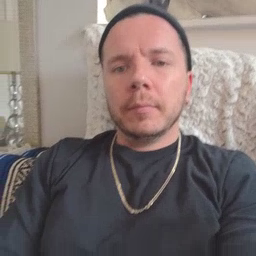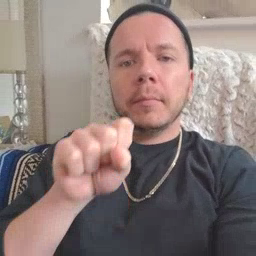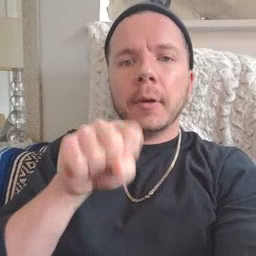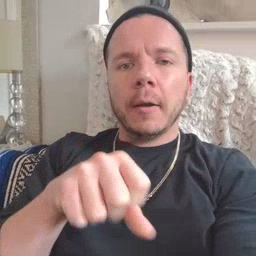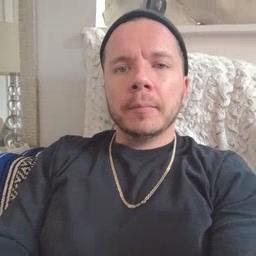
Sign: can